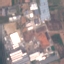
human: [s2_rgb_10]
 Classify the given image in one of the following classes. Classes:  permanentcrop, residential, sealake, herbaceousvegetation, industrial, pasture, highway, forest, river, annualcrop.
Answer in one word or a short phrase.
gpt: Industrial